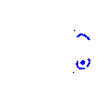
Particle: pion